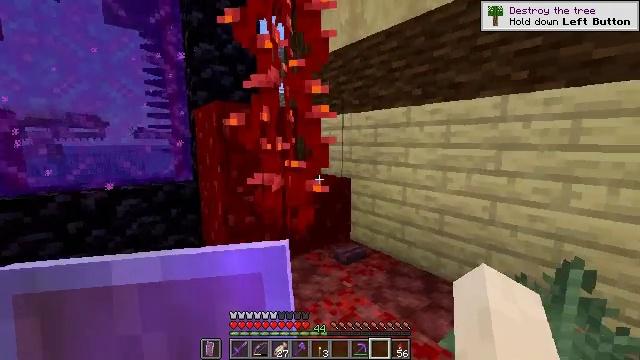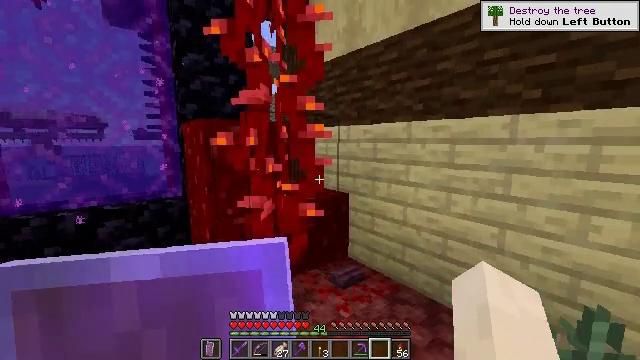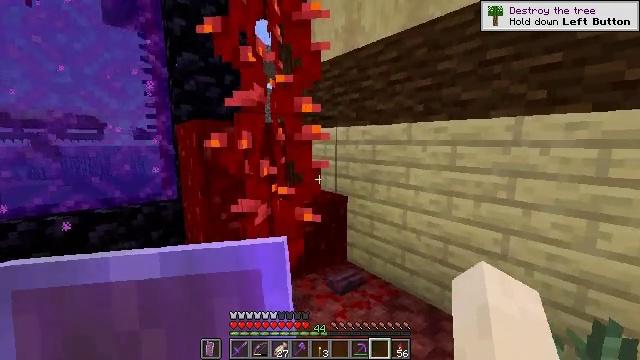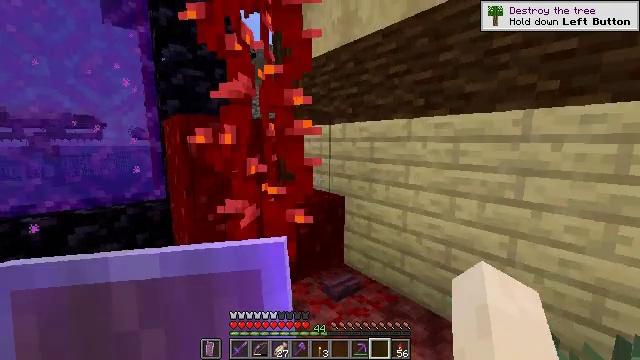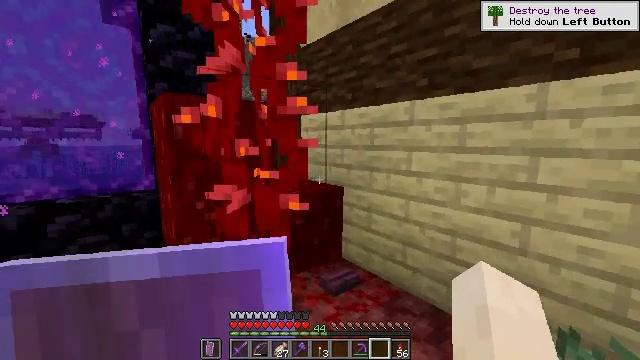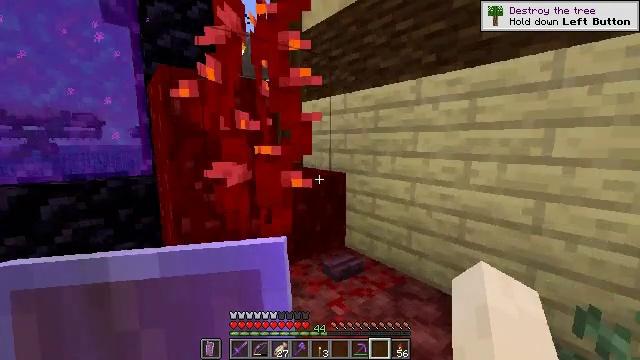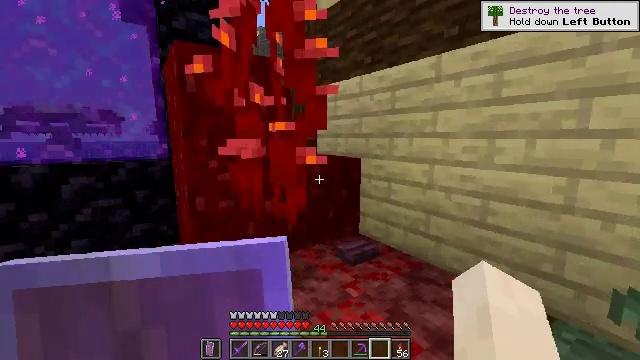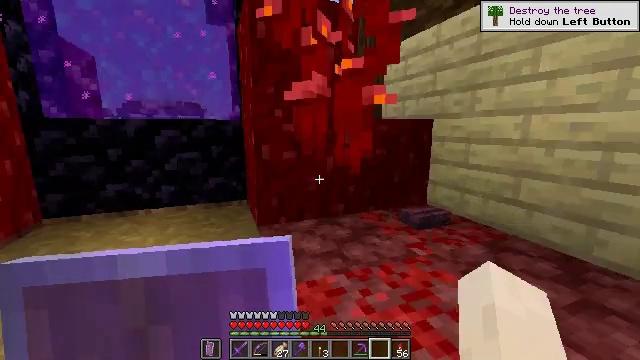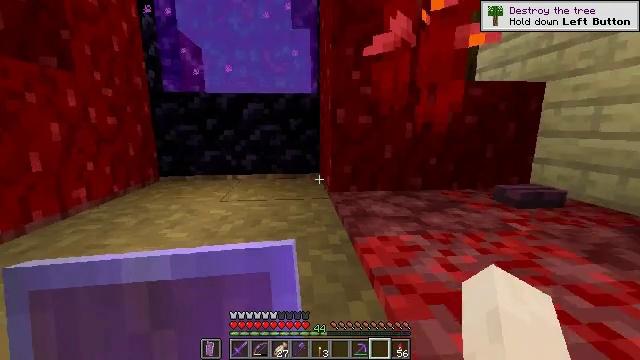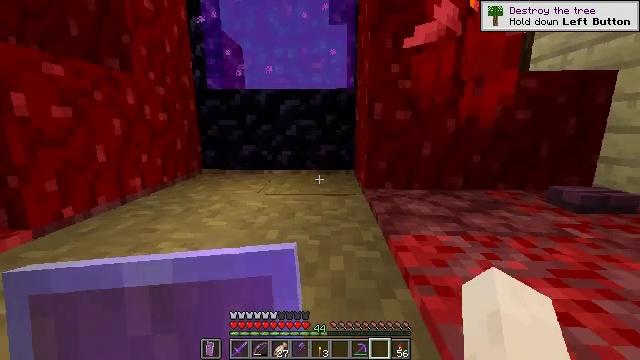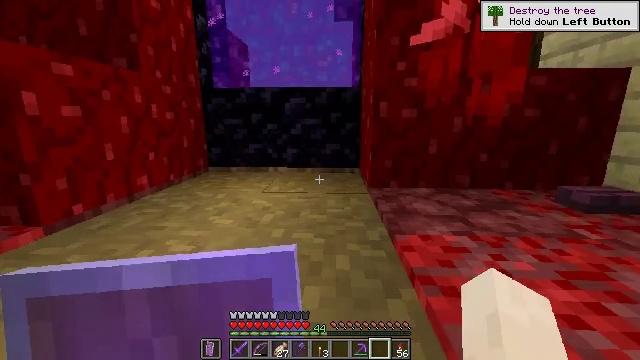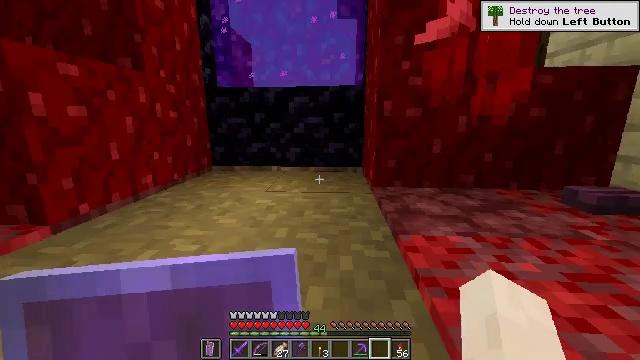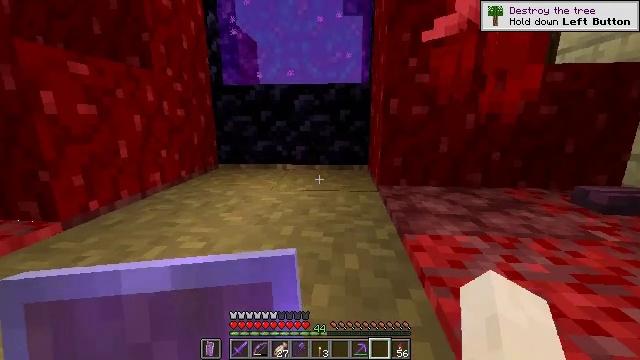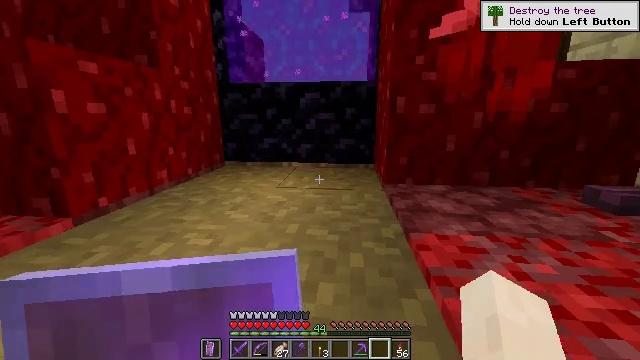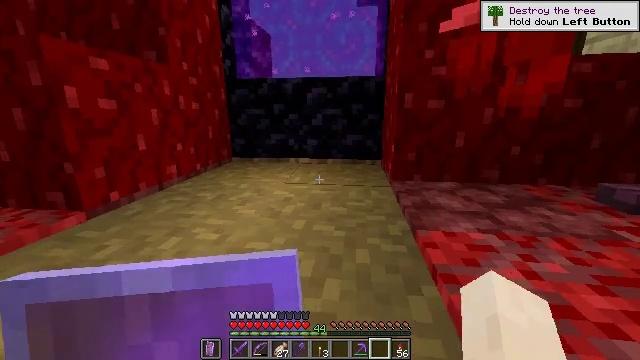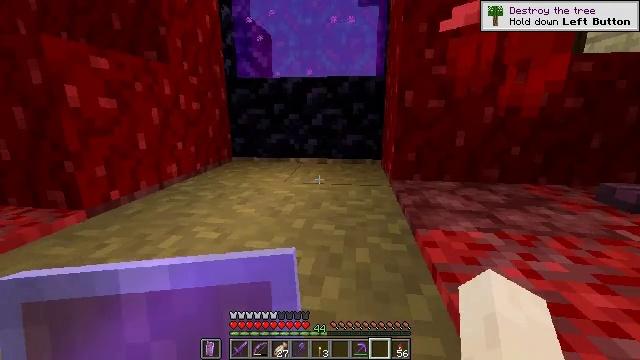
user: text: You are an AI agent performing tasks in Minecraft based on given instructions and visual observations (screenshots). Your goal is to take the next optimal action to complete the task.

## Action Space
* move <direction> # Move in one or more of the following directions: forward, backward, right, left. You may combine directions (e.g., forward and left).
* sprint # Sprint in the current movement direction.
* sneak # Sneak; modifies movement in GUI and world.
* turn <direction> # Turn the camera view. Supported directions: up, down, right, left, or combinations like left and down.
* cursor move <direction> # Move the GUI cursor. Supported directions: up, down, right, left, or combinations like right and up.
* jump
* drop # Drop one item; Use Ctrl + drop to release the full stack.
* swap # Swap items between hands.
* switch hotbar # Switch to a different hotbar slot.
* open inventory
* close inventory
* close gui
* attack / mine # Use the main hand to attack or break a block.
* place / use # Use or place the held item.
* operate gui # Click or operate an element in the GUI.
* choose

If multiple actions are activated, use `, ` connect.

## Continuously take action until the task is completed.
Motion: motion action
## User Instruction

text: Dig up the bone block in the desert or swamp biome.
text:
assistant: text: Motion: move forward and move right
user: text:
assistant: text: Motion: move forward and move right
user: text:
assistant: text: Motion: move forward and move right
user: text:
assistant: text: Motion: move forward and move right
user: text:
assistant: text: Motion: move forward and move right
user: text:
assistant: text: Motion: move forward and move right, turn left
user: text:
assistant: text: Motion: move forward and move right, turn left and down
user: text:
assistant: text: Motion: move forward and move right, turn left
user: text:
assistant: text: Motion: move forward and move right, turn left
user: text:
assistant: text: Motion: move forward and move right, turn left
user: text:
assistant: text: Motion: move forward and move right
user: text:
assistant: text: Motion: move forward and move right, turn left
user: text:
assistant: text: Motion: move forward and move right, turn left
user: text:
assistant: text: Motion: move right, turn left
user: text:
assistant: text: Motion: move right
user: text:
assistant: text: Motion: move right
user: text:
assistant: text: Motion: move right
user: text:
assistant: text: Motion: no_op
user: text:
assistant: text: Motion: no_op
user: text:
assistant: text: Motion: no_op
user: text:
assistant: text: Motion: move forward
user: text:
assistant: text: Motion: move forward and move right, jump
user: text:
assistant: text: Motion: move forward and move right, jump
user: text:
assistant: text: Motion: move forward and move right, jump
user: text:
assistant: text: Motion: move forward and move right, jump
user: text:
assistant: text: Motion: move forward and move right
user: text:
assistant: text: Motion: move forward and move right
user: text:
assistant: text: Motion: move forward and move right
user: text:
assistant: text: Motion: move forward, turn left
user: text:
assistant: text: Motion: move forward, turn left